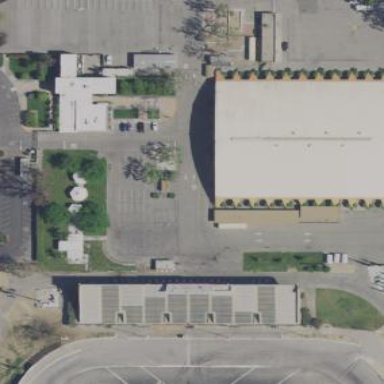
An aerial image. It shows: Commercial building that serves as events venue.